Aerial crown-view tile of a tropical tree (Barro Colorado Island, Panama), acquired 20250124:
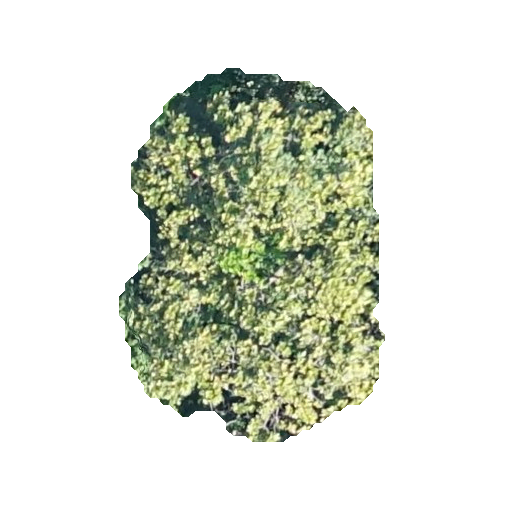
Species: Anacardium excelsum
GBIF accepted scientific name: Anacardium excelsum
Crown area: 115.481 m²